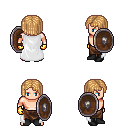
a pixel art fantasy rpg character, male body template, human, light skin, white cape, robe skirt, light blonde pageboy hairstyle, gold gloves, black shoes, shield, four views (front, back, left, right), 2x2 character sprite sheet, small pixel art, hard edges, no anti-aliasing